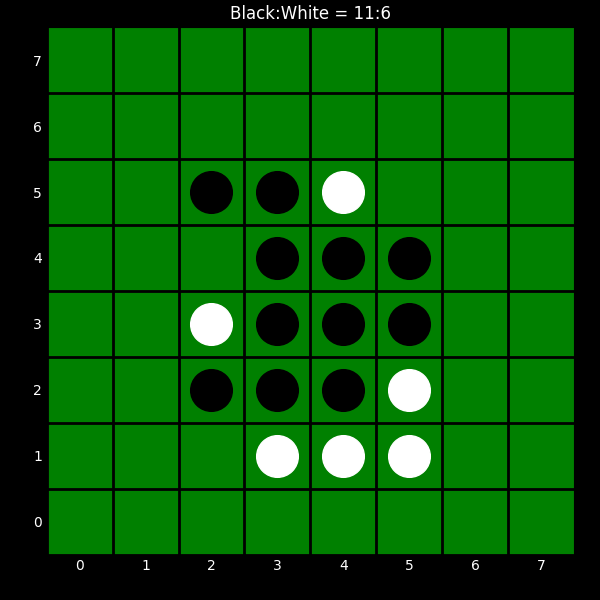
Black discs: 11
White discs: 6